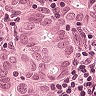
Metastatic tissue present: yes